Aerial crown-view tile of a tropical tree (Barro Colorado Island, Panama), acquired 20240813:
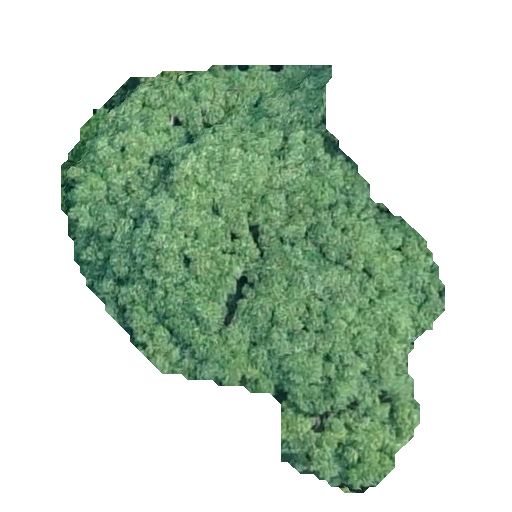
Species: Handroanthus guayacan
GBIF accepted scientific name: Handroanthus guayacan
Crown area: 156.208 m²